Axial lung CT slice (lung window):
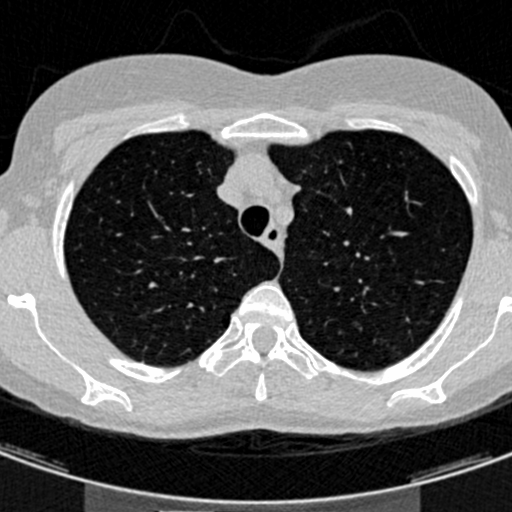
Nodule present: no